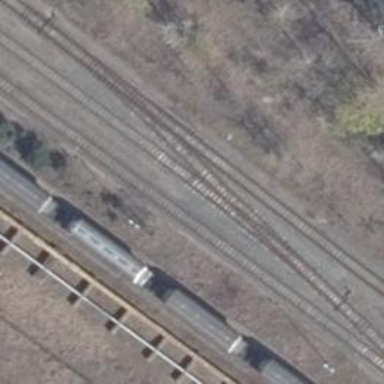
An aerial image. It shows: Rail spur service.